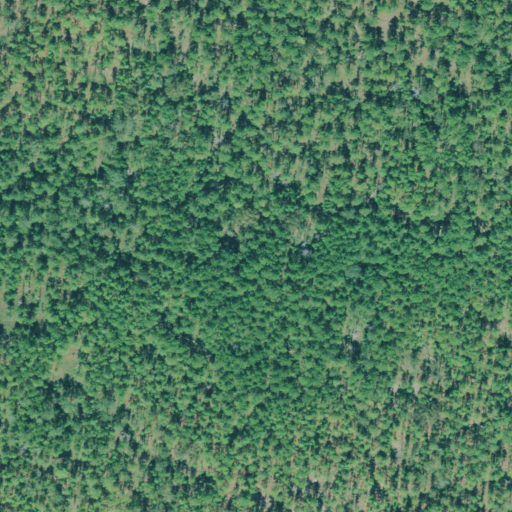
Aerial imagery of mountain in Georgia named Redwood Hill containing only evergreen forest